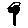
Label: tree